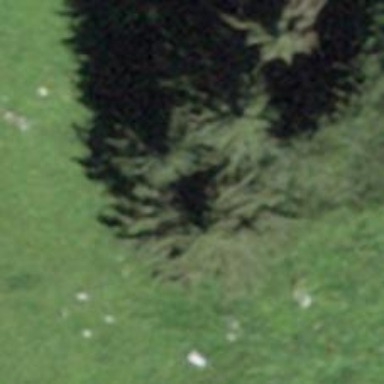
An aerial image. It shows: Needle-leaved tree in natural setting.